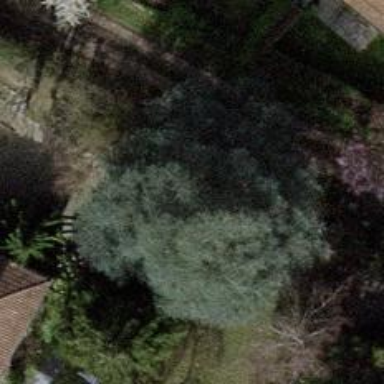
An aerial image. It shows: Evergreen tree with needle-leaved leaves.